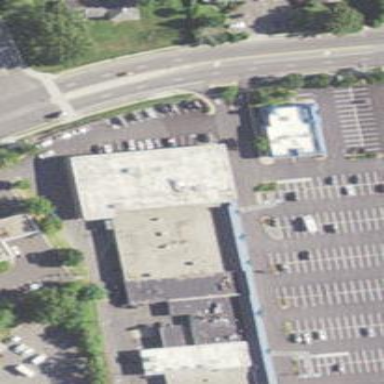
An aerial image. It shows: Retail building.